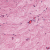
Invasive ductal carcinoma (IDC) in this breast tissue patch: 0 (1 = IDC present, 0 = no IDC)